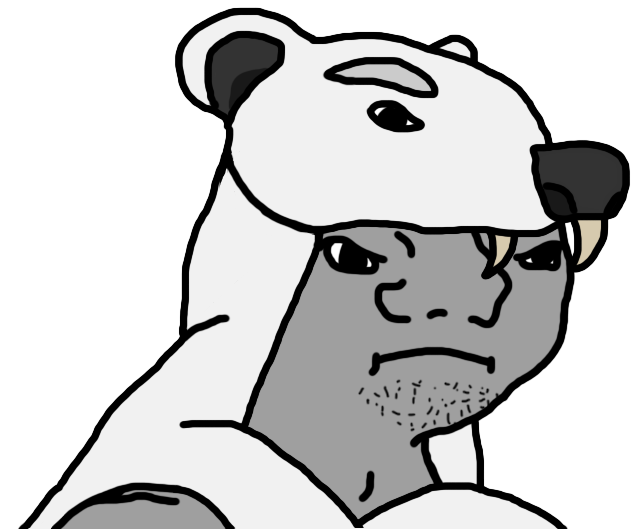
Label: 5_Grug